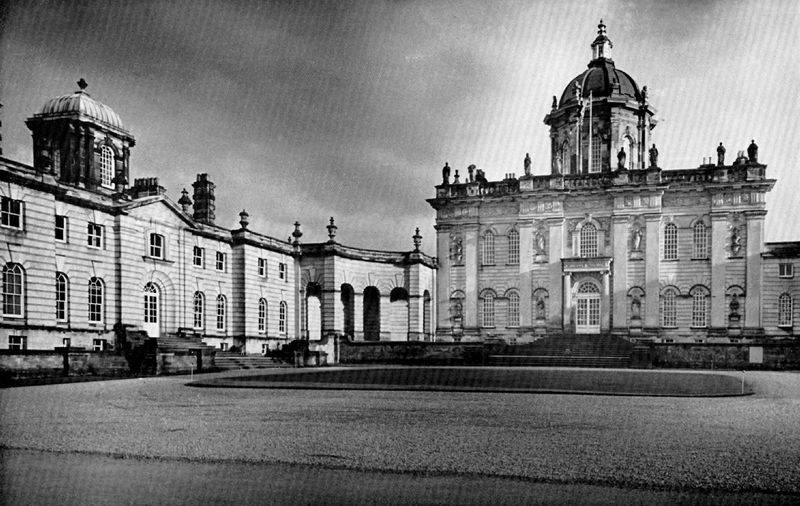
Titel: Castle Howard, North Yorkshire
Künstler: John Vanbrugh
Standort: Malton (EU - GB - Yorkshire)
Schlagwörter: flügel, weiß, fenster, schwarz, tür, gebäude, rasen, schloss, wiese, barock, sockel, brüstung, renaissance, ansicht, fassade, platz, figuren, kies, rundbogen, kuppel, treppe, treppen, vasen, stufen, foto, fotografie, bögen, innenhof, portal, sims, rabatte, auffahrt, flügelbau, ehrenhof, haustein, kreuzstockfenster, treooen